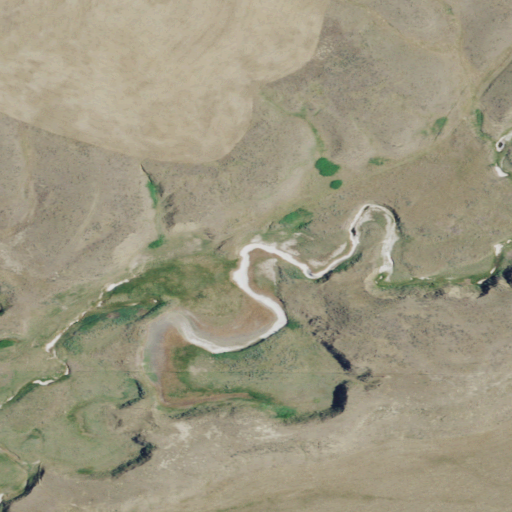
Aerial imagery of valley in Montana named Alfalfa Coulee containing grassland, shrub, and herbaceous wetlands